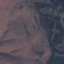
Land use / land cover: HerbaceousVegetation